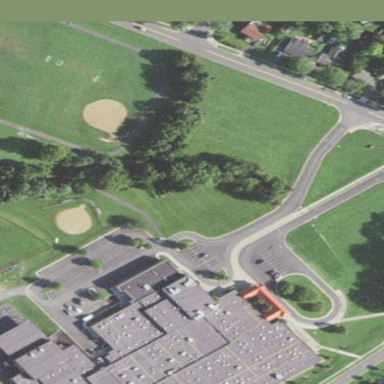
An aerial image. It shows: School.